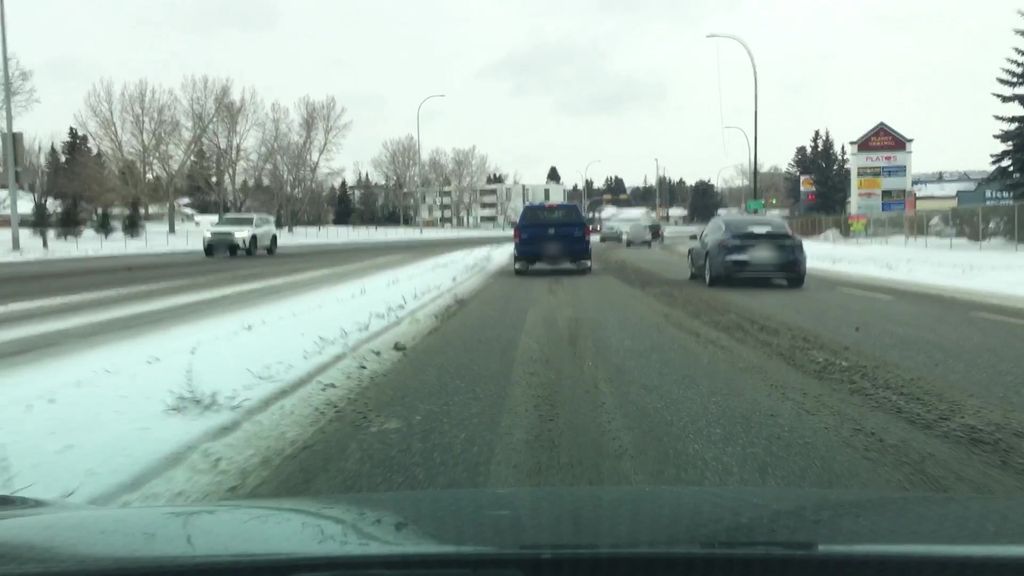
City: calgary